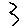
Label: zigzag